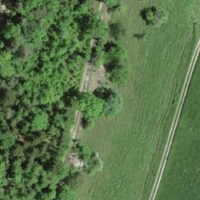
EUNIS habitat code: 24
Species observed at this site:
Phylloscopus trochilus
Anthus trivialis
Cyanistes caeruleus
Turdus philomelos
Emberiza citrinella
Turdus viscivorus
Fringilla coelebs
Lanius collurio
Sylvia atricapilla
Columba palumbus
Phylloscopus collybita
Parus major
Erithacus rubecula
Hirundo rustica
Dryocopus martius
Columba oenas
Picus viridis
Corvus corax
Motacilla alba